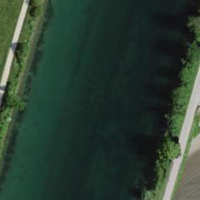
EUNIS habitat code: 15
Species observed at this site:
Rhamnus cathartica